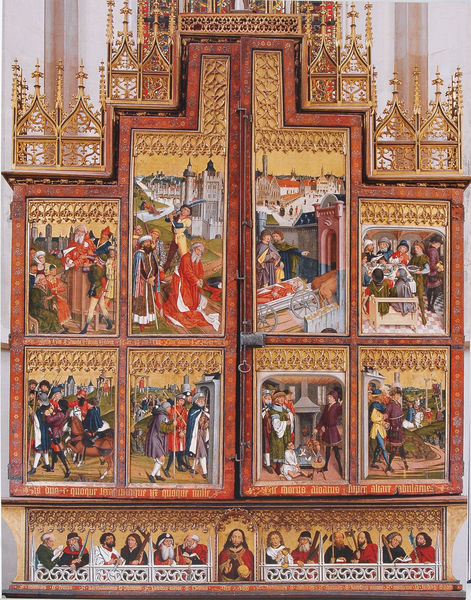
Titel: Hochaltar, geschlossener Zustand
Künstler: Friedrich Herlin
Standort: Rothenburg ob der Tauber
Institution: St. Jakob
Schlagwörter: blau, flügel, gemälde, weiß, gelb, grün, menschen, stadt, braun, bunt, holz, marmor, schmuck, haus, rot, schloss, tiere, zaun, leute, malerei, bart, wand, geschichte, johannes, neues testament, rahmen, bild, felder, häuser, kirche, gold, personen, spitzen, gotik, pferd, reiter, turm, gleb, schrift, bilder, türen, farbe, rad, wagen, lanze, ornamente, verzierung, geländer, zinnen, foto, fotografie, burg, kloster, kreuz, türme, palast, dom, porträts, portraits, altar, hochaltar, schnitzerei, verziert, aussenansicht, christus, jesus, altes testament, mittelalter, heiliger, könige, heilige, abendmahl, jünger, filigran, taufe, petrus, szenen, schrein, sakral, verzierungen, aufzug, acht, altarbild, bauten, nürnberg, neun, quadratisch, fialen, geäude, neugotisch, einteilung, gesprenge, predella, retabel, ikonen, flügelaltar, katharina, martyrium, pilger, erzählung, apostel, passion, riegel, stationen, andreas, klappaltar, altarflügel, aufklappbar, chronologisch, inteiling, naumburg, rahmene, taffeln, tafelgemälde, heiligenvita, klapp, klappbild, schreinb, bd, wandschrein, kirche#dom, hehilige, werktagsssseite, werktagsseite, martyer, fillialen